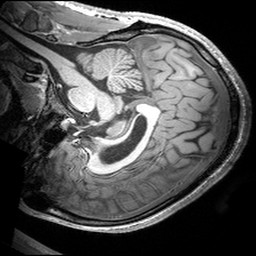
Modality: T1w
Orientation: sagittal
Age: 24
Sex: male
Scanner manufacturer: siemens
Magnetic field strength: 3 T
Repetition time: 2.53 s
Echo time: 0.00299 s